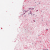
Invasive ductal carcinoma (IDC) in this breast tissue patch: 0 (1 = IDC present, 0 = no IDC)